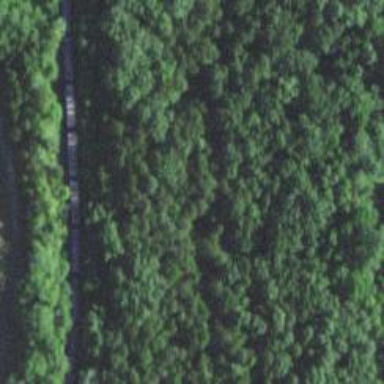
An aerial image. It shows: Evergreen woodland with needle-leaved trees.